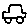
Label: car